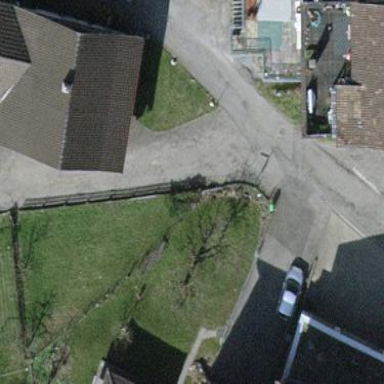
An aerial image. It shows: Detached building.